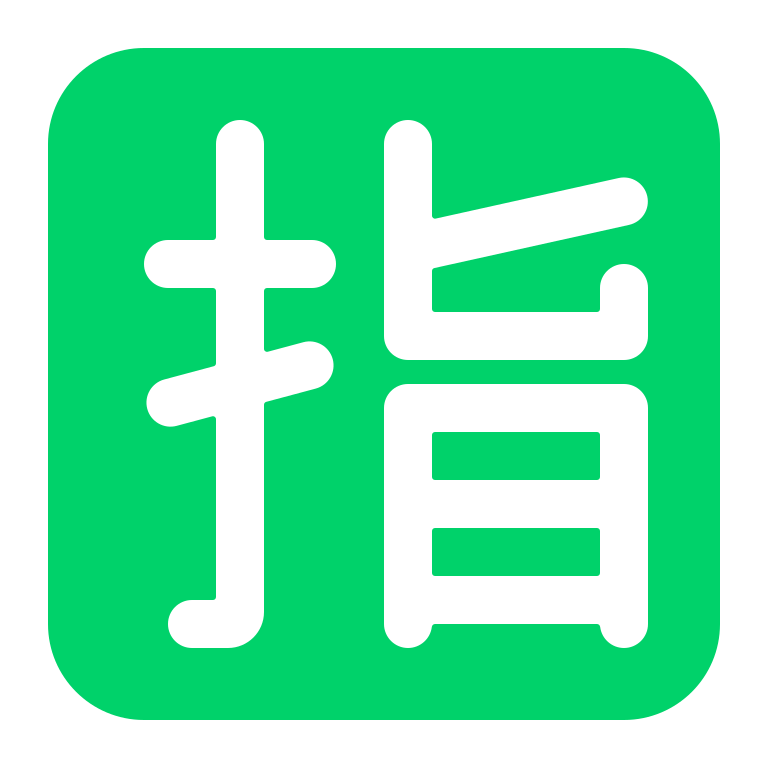
japanese reserved button flat